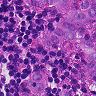
Metastatic tissue present: yes